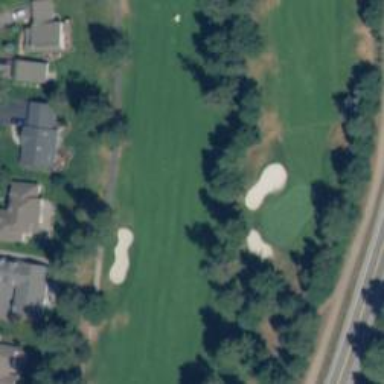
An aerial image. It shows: View of golf hole.